Field crop: maize
Growth stage: 1
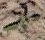
Species: atriplex